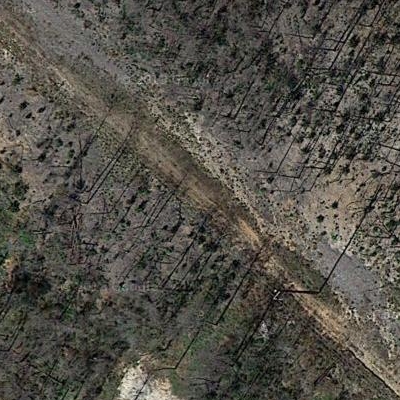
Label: eForest